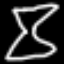
Label: hourglass